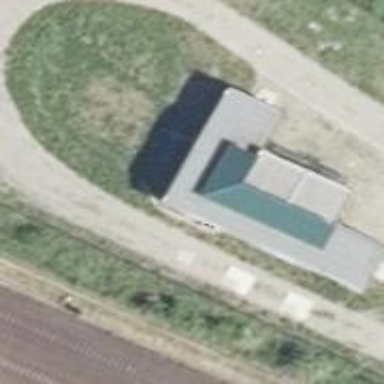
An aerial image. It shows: Electricity building.